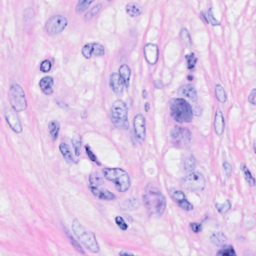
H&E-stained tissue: Breast